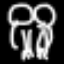
Label: frog